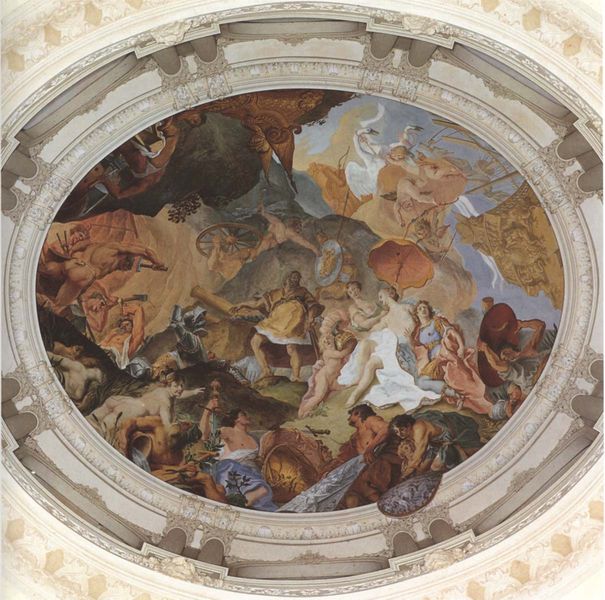
Titel: Fresko in der Laternenkuppel des Treppenhauses
Künstler: Cosmas Damian Asam
Standort: Schleißheim, Neues Schloss (EU - D - Bayern)
Schlagwörter: akt, blau, gemälde, gruppe, himmel, nackt, weiß, wolken, frauen, gelb, menschen, fenster, frau, männer, säulen, gebäude, rot, schirm, tuch, muster, historie, rahmen, gewand, gold, decke, kind, kreis, oval, rund, chaos, engel, schwan, fahne, speichen, rad, wagen, kuppel, stuck, liegend, schild, antike, schwert, mythologie, griechen, olymp, griechisch, fresken, deckengemälde, fresko, putten, maria, schwäne, fresco, römisch, rondell, okulus, okolus, scheinarchitektur, schäne, mythologie#